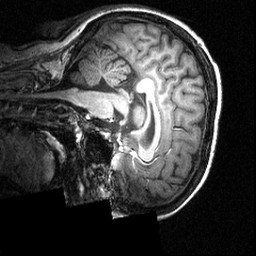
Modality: T1w
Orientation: sagittal
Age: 21
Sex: female
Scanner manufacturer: siemens
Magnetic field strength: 3.951 T
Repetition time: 1.5 s
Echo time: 0.00335 s